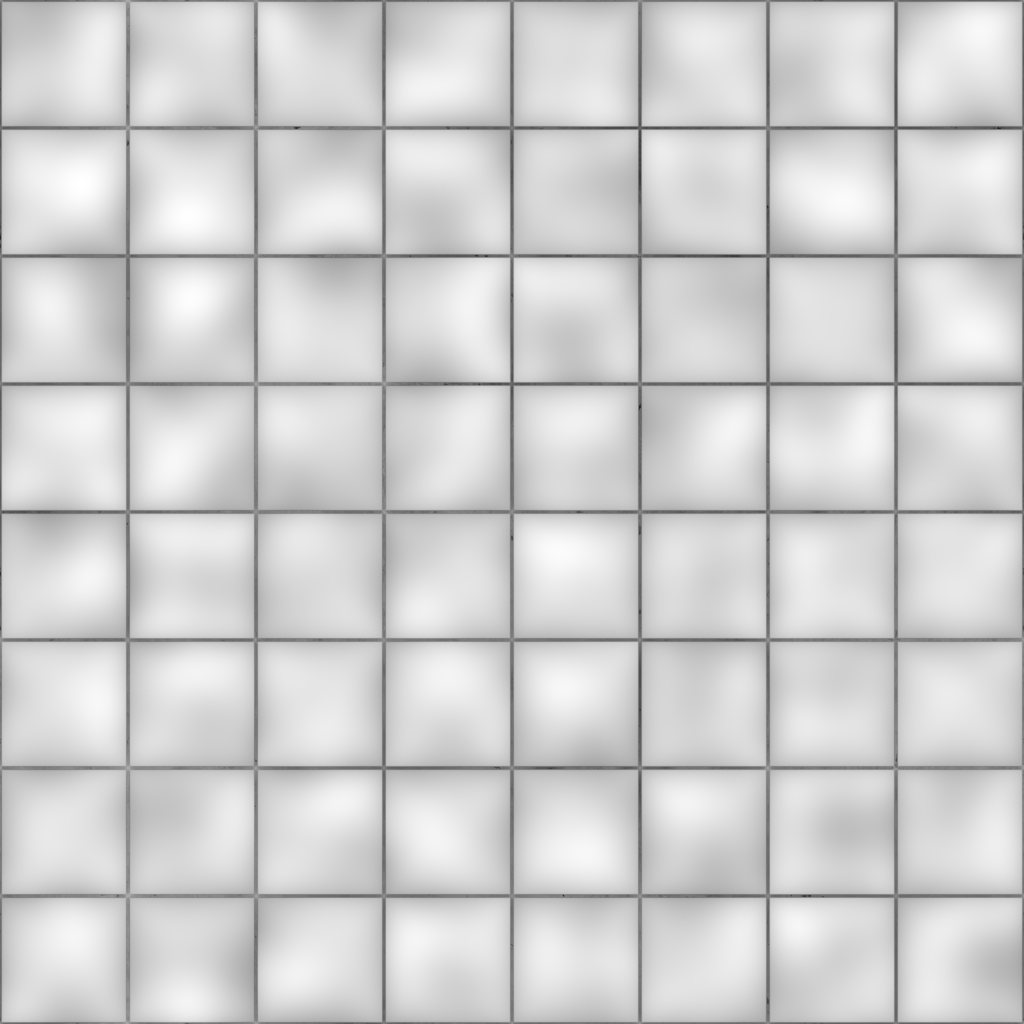
Texture map type: Displacement